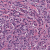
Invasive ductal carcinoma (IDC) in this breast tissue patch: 1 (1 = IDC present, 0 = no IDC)